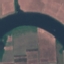
Land use / land cover: River